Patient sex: F
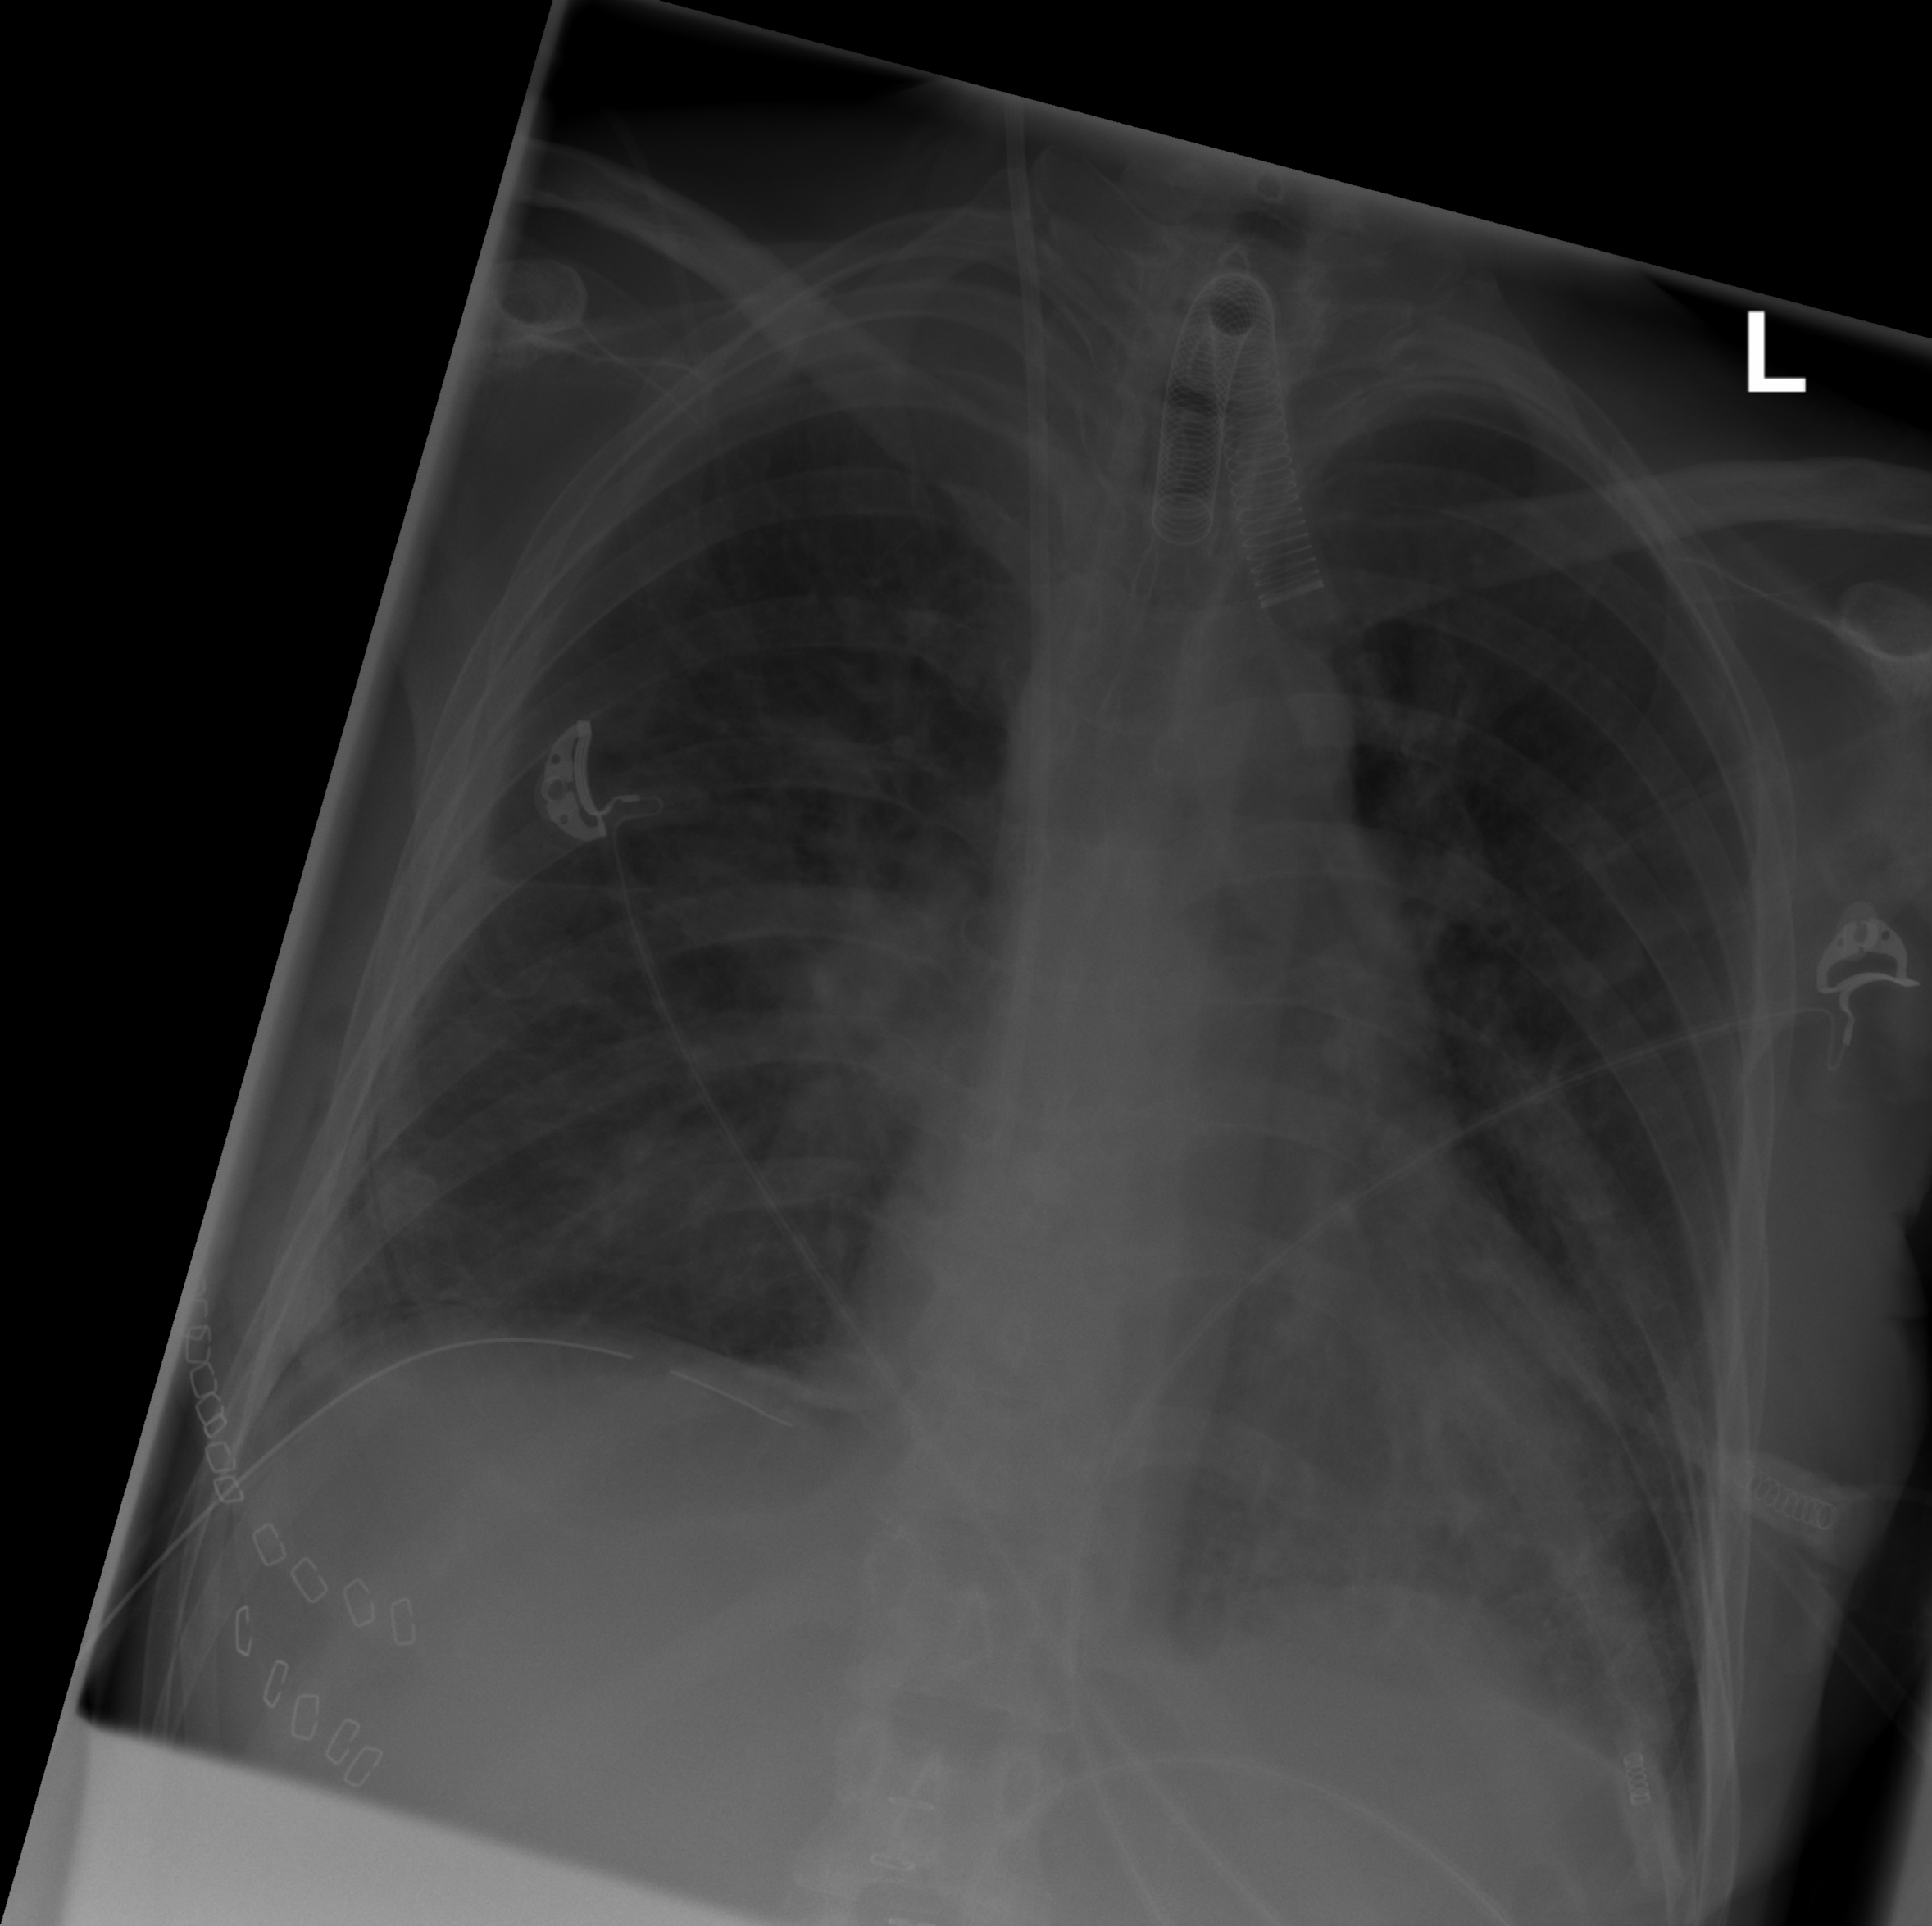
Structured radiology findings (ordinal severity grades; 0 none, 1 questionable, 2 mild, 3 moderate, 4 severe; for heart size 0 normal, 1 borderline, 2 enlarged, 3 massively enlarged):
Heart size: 0
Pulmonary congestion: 0
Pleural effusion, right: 2
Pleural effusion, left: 2
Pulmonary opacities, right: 0
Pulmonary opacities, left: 2
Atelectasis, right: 0
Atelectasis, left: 2